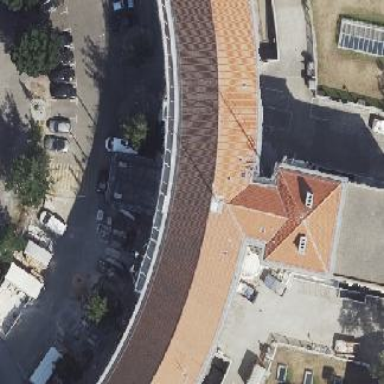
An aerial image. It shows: Government office building with hipped roof covered in roof tiles.